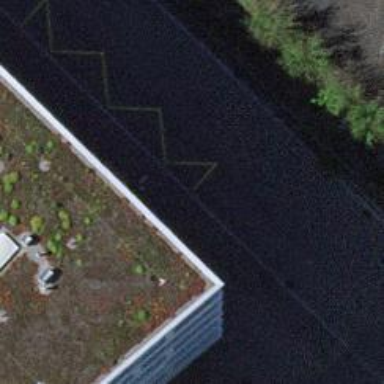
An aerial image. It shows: Bus stop with platform for public transport.